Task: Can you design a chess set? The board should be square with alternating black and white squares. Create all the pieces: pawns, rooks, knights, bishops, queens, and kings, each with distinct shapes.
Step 1452:
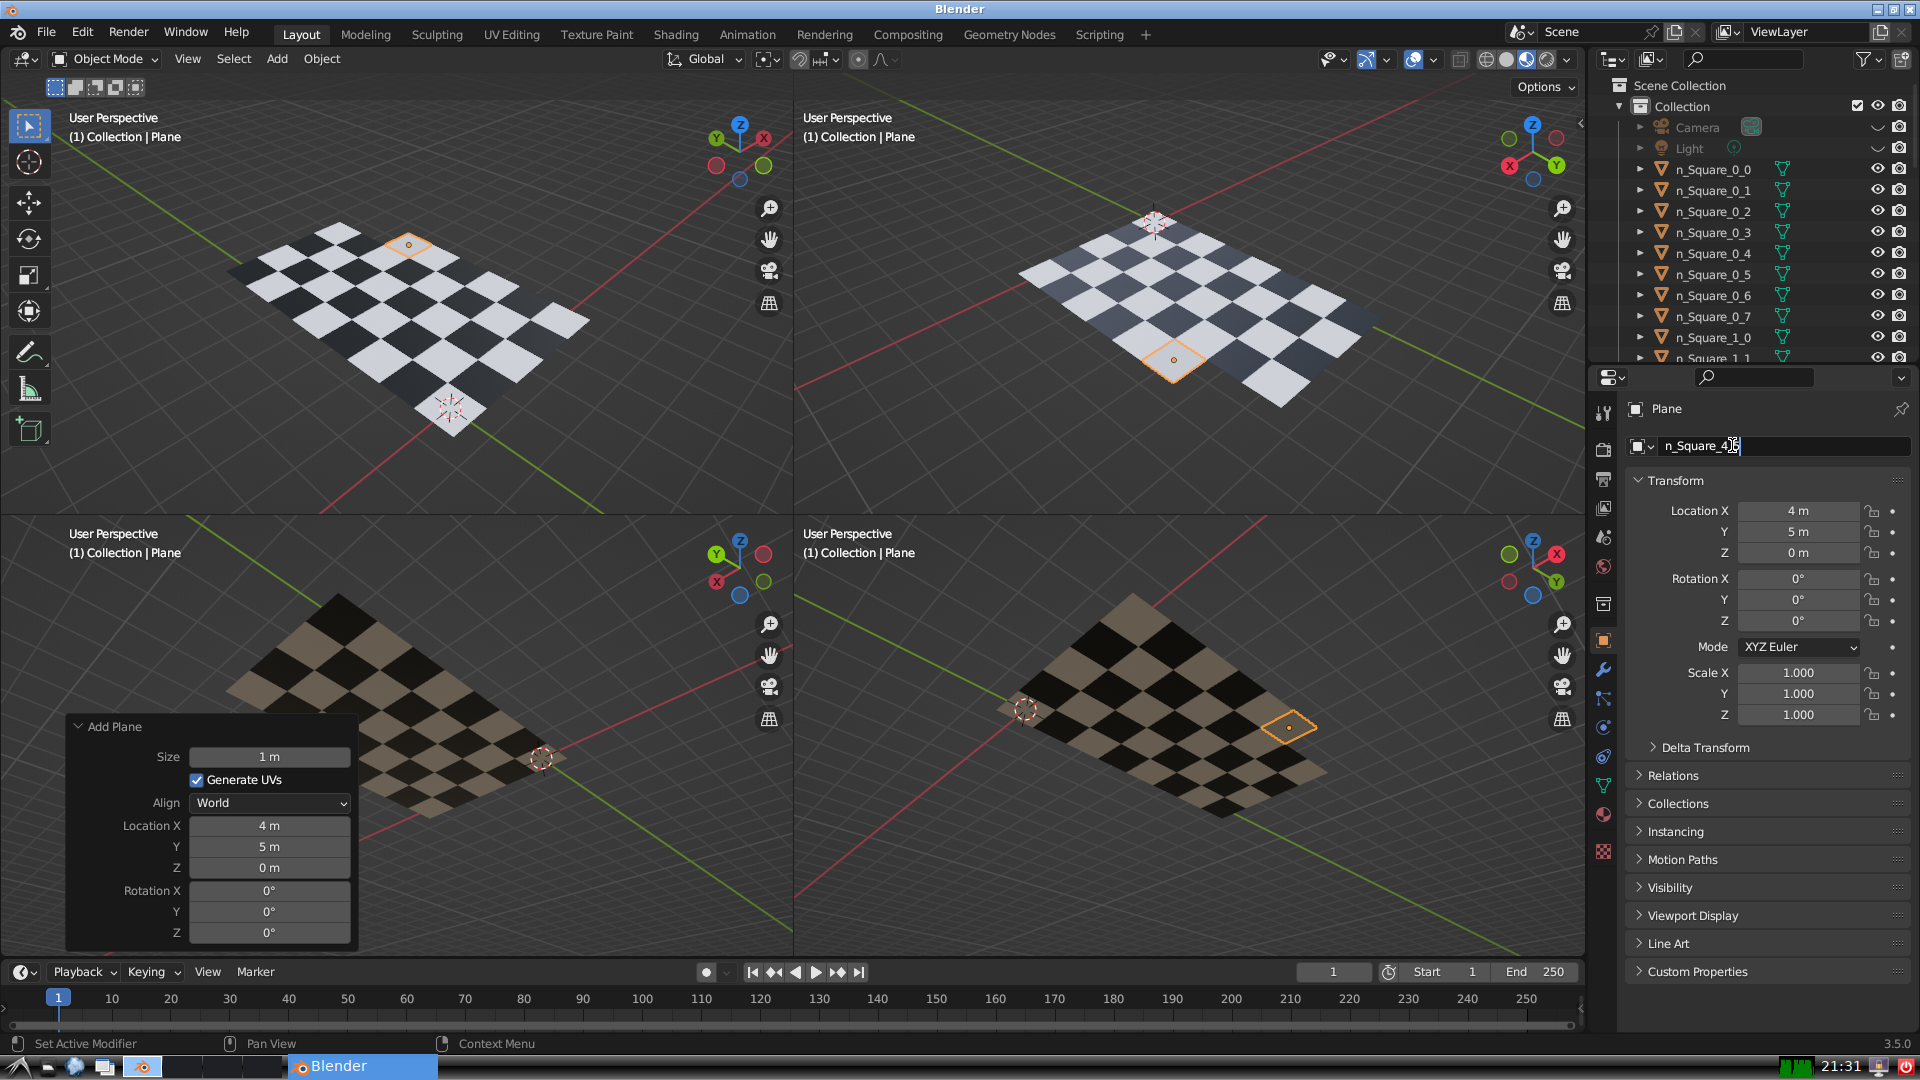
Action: {"key_press": ['Return']}